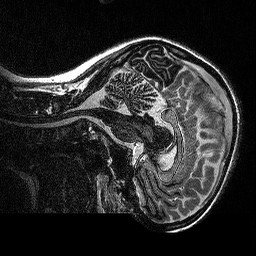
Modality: MP2RAGE
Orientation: sagittal
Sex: female
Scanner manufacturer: siemens
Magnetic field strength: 3 T
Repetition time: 5 s
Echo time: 0.00292 s